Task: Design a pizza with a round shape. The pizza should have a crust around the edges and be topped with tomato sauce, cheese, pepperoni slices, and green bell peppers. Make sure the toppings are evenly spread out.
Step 264:
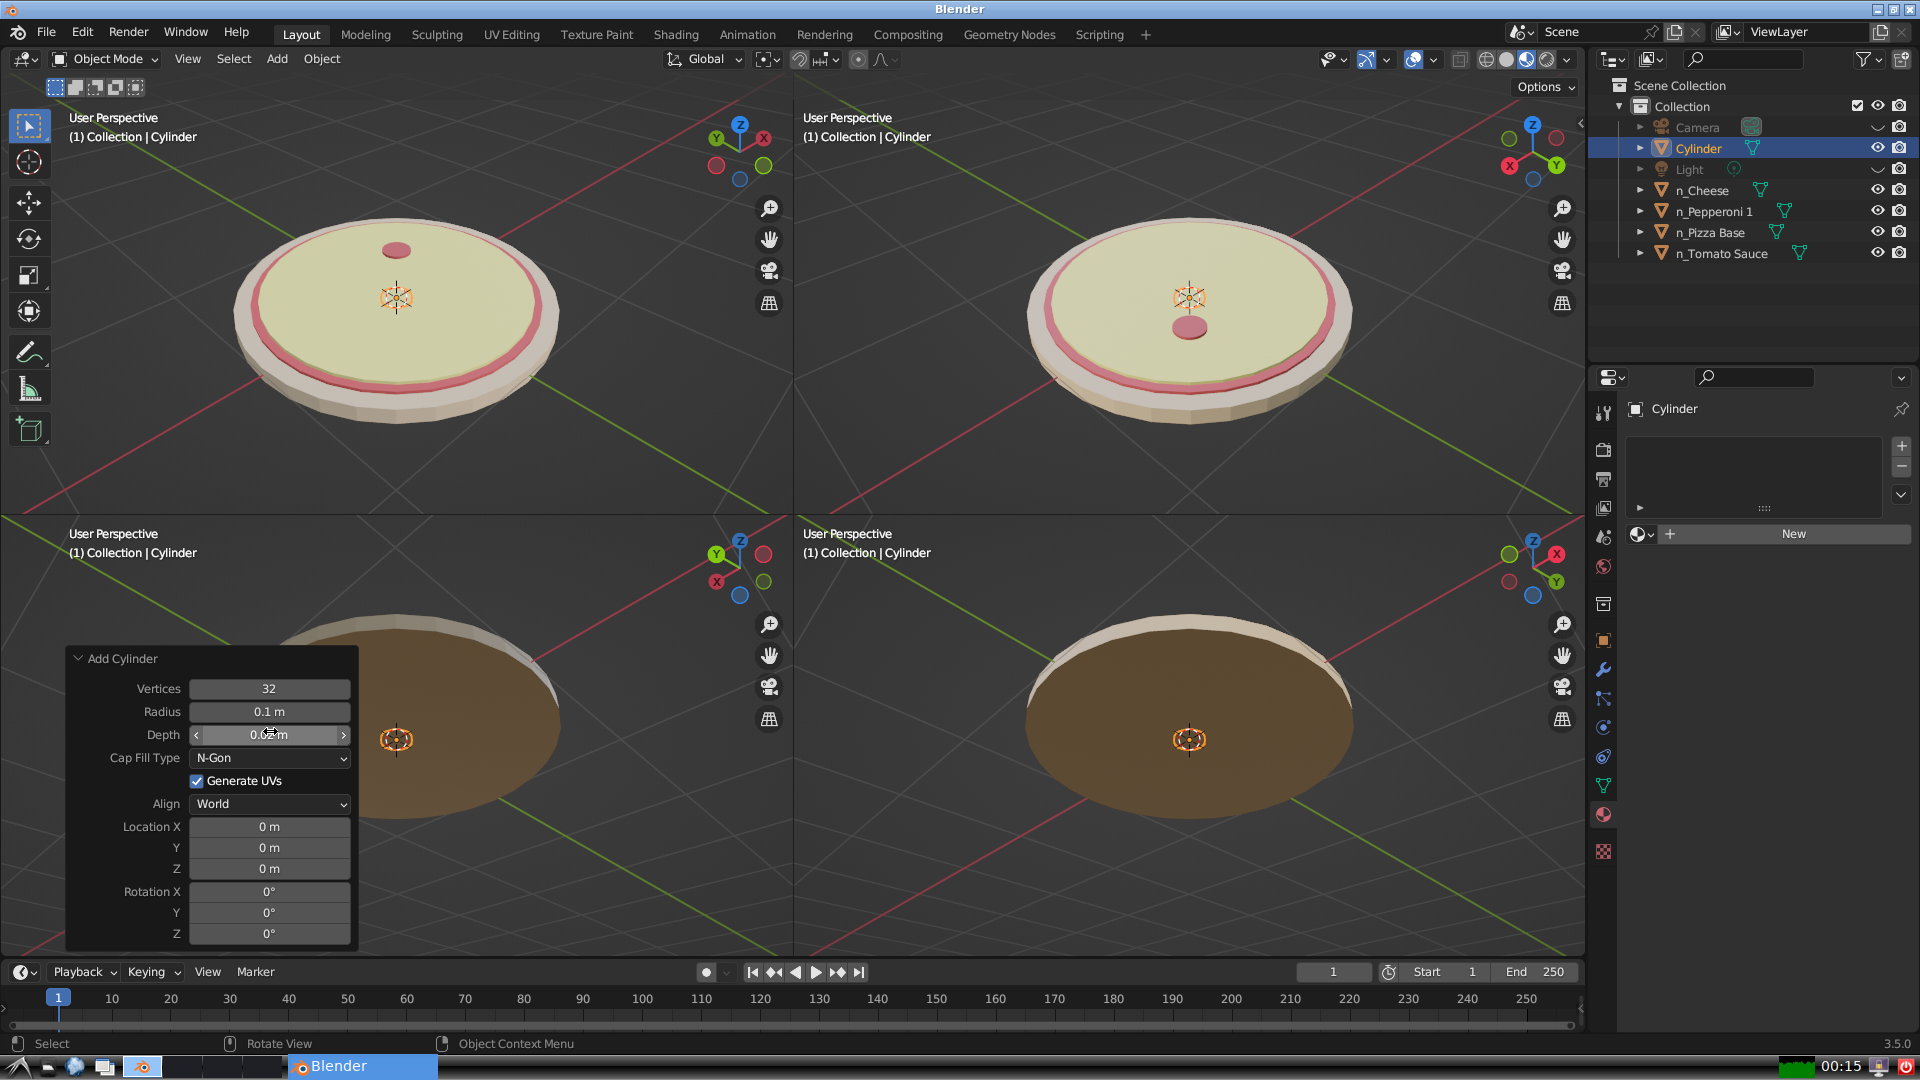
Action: click: no